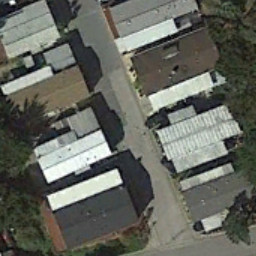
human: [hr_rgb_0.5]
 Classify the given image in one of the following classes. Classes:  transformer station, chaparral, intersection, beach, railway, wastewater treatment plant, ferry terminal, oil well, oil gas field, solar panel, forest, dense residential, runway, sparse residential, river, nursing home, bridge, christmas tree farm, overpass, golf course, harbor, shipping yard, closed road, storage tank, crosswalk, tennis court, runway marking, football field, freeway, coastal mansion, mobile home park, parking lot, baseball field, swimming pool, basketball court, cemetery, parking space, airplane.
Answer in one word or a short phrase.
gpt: mobile home park